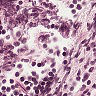
Metastatic tissue present: no